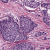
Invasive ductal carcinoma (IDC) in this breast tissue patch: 1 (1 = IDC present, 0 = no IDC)